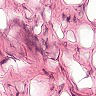
Metastatic tissue present: no